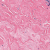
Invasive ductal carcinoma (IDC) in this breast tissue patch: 0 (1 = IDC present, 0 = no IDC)